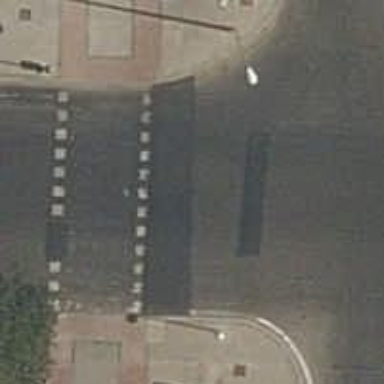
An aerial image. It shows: Crossing with traffic signals.